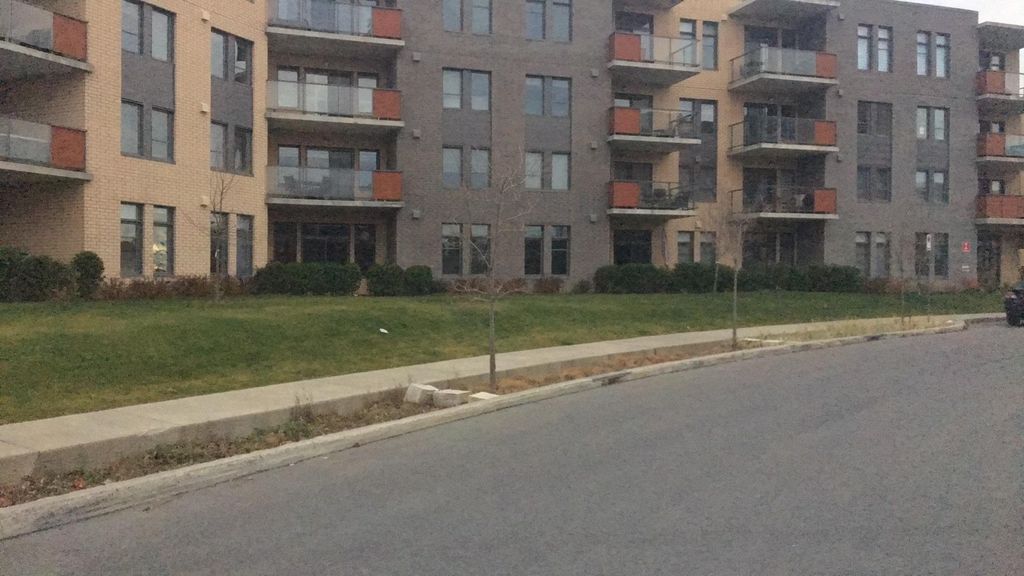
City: montreal